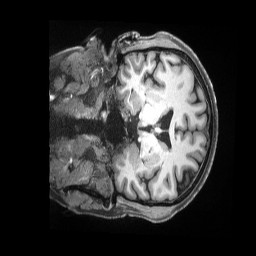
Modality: T1w
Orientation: coronal
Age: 51
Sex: female
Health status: ill
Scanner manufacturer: siemens
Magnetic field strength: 3 T
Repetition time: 2.5 s
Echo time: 0.00181 s